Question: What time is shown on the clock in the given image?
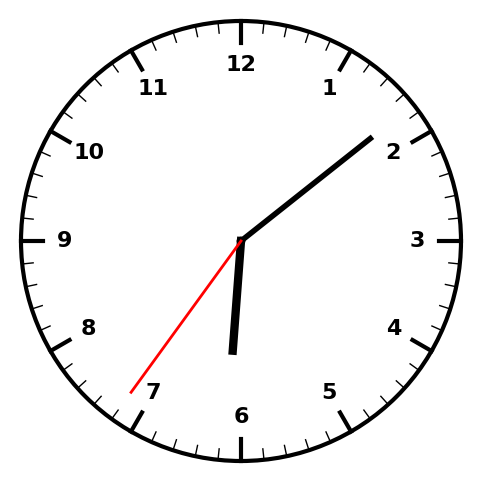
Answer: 06:08:36